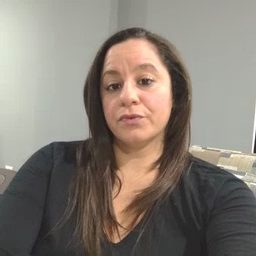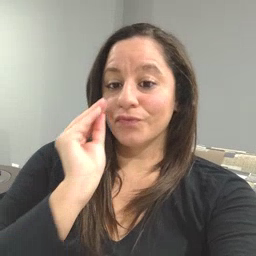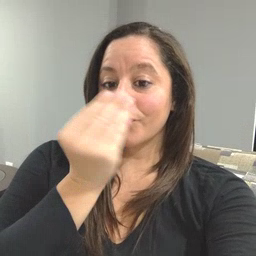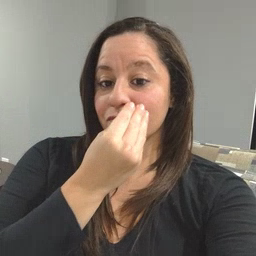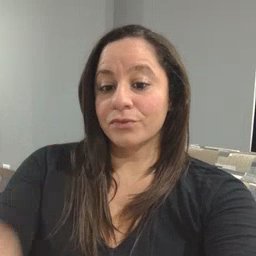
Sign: flower